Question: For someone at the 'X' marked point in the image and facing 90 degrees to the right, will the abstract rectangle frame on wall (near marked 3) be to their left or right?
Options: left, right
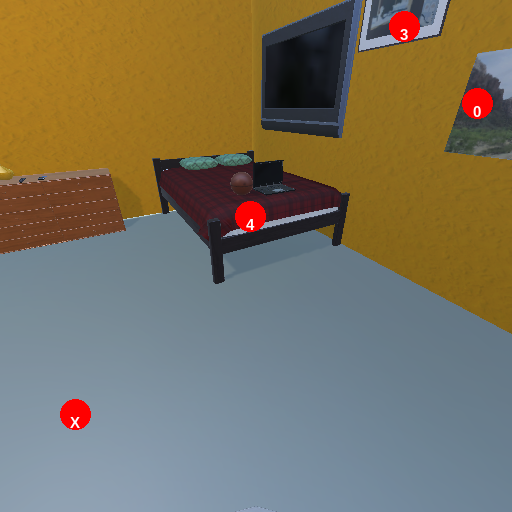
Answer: left